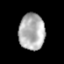
Tissue: prostate
Cell type: T cells
Senescence score: 0.3025
Nuclear area (px): 933
Mean DAPI intensity: 174.768